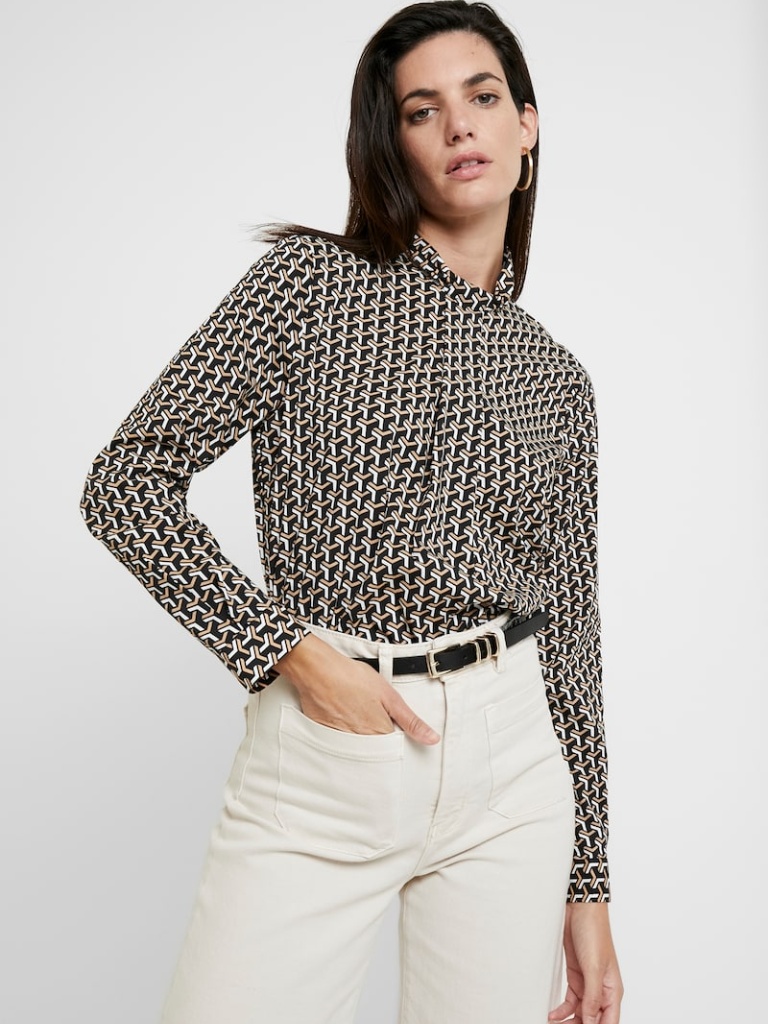
cotton relaxed a long-sleeved with the sleeves down hip length Fully Tucked in mock-neck blouse